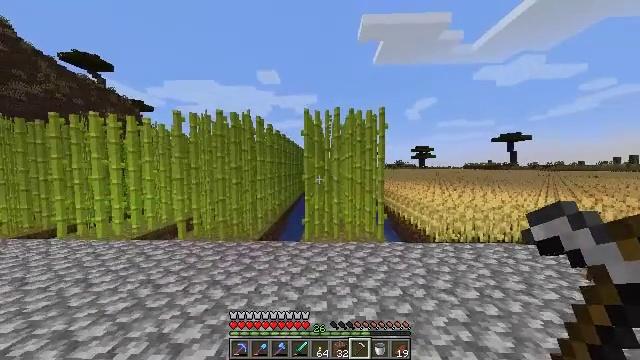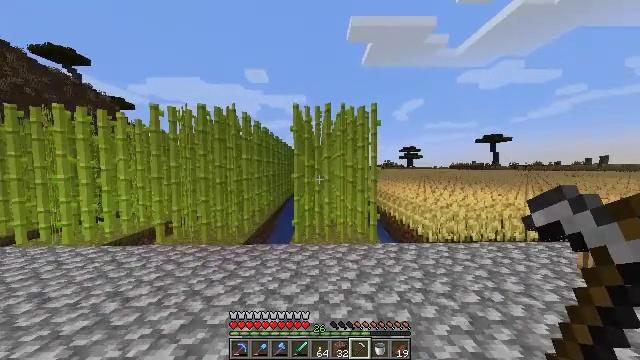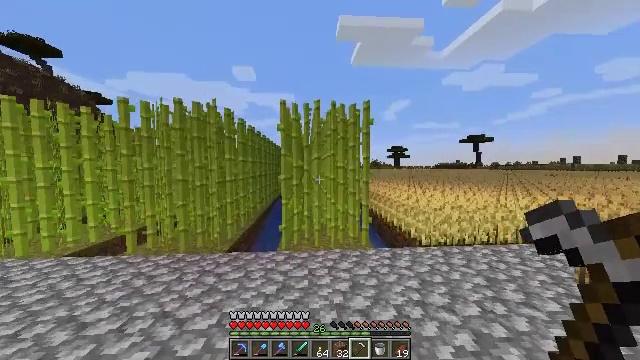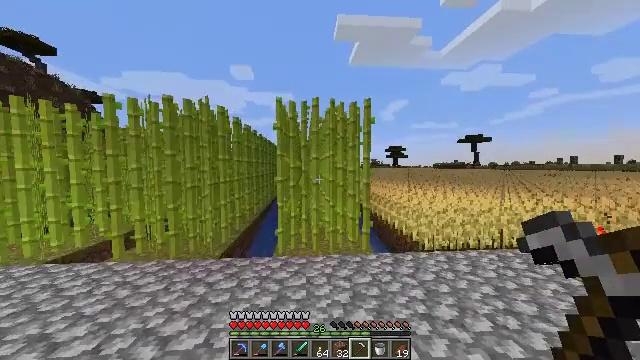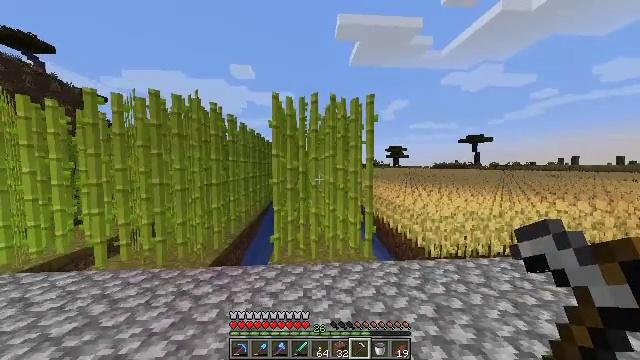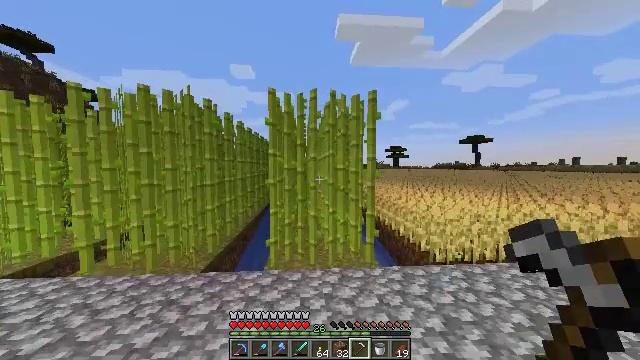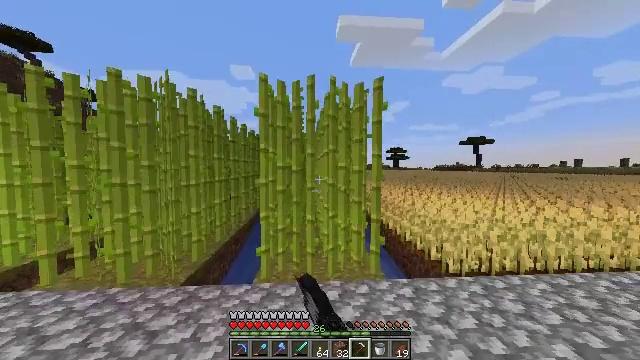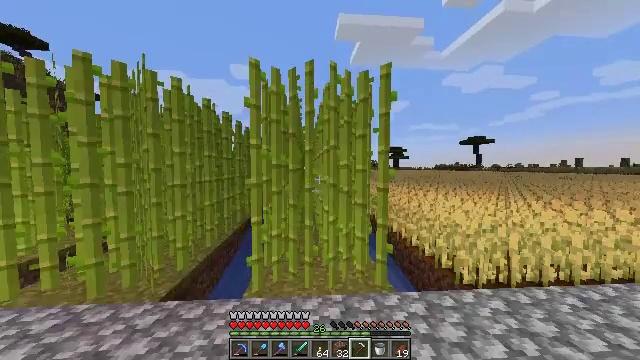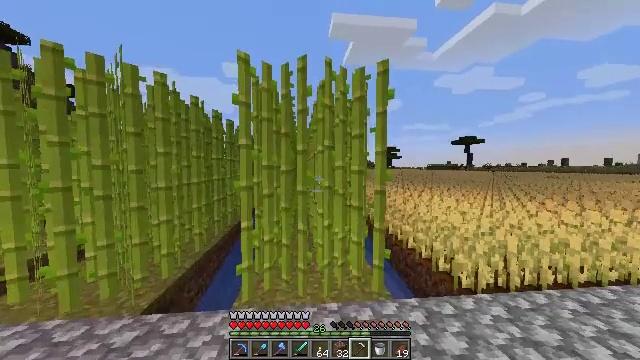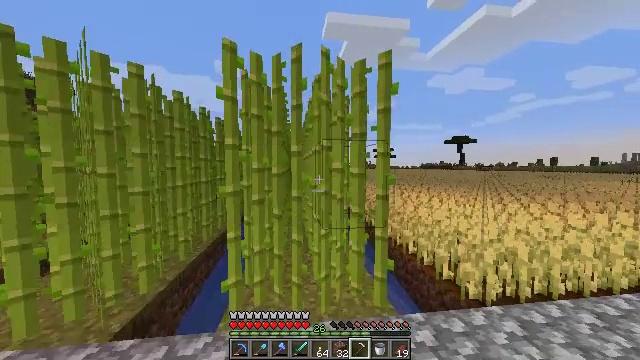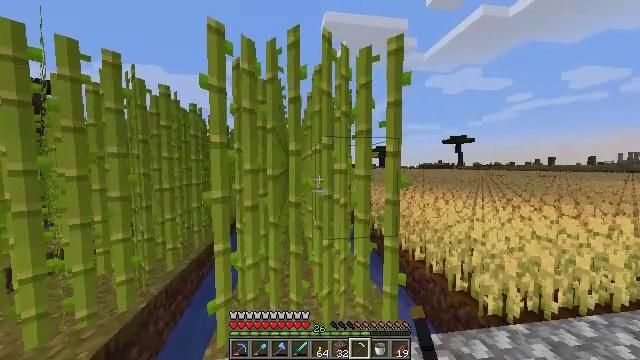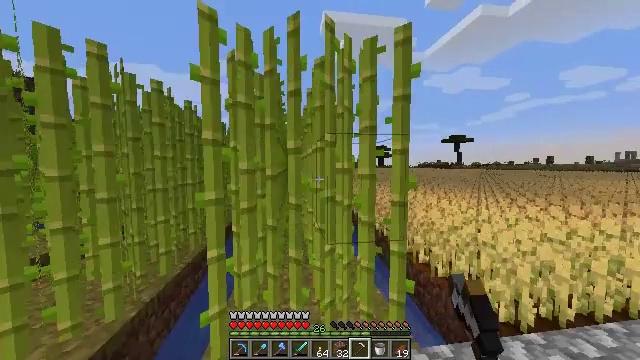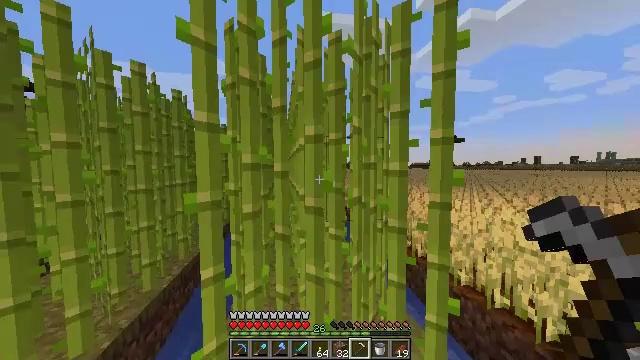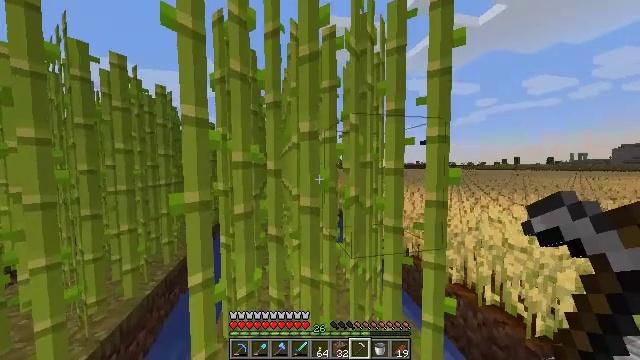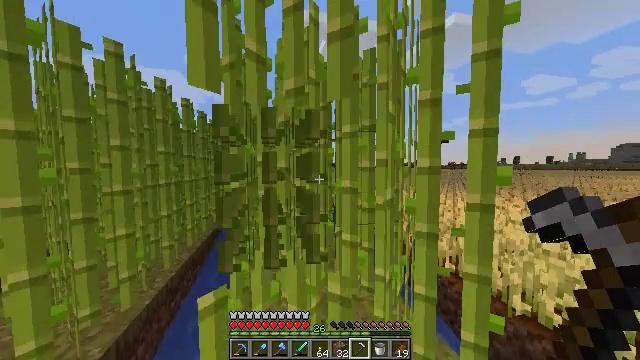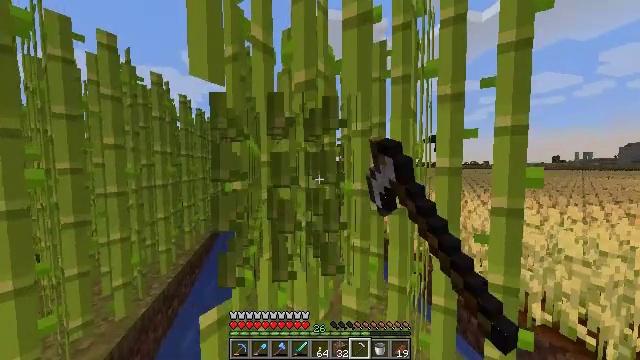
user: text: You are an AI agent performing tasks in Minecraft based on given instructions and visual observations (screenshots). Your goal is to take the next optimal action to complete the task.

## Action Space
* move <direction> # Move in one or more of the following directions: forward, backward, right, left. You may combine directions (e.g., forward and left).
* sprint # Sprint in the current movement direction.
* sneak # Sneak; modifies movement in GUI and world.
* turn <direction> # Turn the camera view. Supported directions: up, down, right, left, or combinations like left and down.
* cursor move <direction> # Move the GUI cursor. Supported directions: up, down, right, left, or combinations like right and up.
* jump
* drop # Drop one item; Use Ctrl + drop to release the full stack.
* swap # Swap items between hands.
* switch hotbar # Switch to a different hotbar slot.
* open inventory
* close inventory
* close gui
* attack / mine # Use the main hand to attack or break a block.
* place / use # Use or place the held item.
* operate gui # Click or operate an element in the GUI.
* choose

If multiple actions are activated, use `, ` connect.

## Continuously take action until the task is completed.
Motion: motion action
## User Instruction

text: Mine the sugar cane near rivers.
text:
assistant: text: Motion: move forward, turn right
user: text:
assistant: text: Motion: move forward, turn right
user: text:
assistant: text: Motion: move forward
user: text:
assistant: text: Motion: move forward
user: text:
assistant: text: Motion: move forward, attack / mine
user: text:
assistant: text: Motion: move forward, attack / mine
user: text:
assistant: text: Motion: move forward, attack / mine
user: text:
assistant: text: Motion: move forward, turn right, attack / mine
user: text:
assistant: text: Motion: move forward, turn right, attack / mine
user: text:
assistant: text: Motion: move forward, attack / mine
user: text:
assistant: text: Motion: move forward and move left, attack / mine
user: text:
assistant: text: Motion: move forward and move left, turn right
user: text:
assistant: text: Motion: move forward and move left, turn right
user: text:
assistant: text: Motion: attack / mine
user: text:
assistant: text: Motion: attack / mine
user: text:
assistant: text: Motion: attack / mine
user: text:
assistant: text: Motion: attack / mine
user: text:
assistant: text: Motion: attack / mine
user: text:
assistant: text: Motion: attack / mine
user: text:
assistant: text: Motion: attack / mine
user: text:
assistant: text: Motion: attack / mine
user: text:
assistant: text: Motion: no_op
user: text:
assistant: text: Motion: turn right
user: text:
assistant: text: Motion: turn right, attack / mine
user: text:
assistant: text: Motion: turn right, attack / mine
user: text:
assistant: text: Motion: attack / mine
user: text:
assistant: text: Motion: attack / mine
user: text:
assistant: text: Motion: turn left, attack / mine
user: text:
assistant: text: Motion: turn left, attack / mine
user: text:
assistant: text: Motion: move forward, turn left, attack / mine